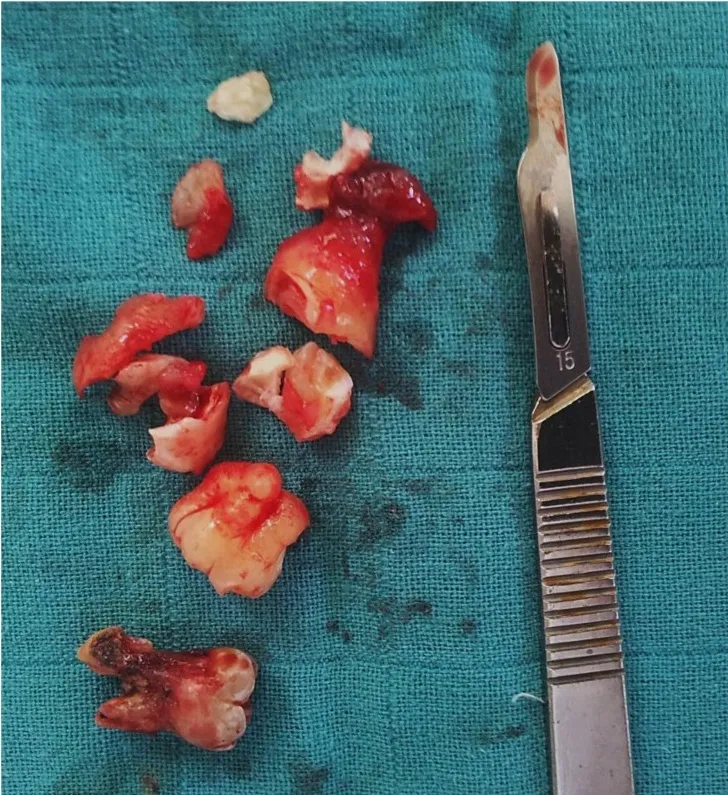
Excised lesion.
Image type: medical_photograph (other_medical_photograph)